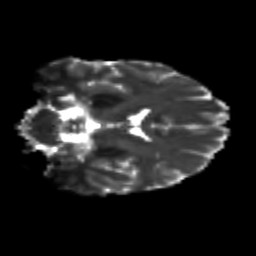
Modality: T2w
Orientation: coronal
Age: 29
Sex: male
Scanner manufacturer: siemens
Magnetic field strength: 3 T
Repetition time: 3.5 s
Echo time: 0.125 s